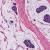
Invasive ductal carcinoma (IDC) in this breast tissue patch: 1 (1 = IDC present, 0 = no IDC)